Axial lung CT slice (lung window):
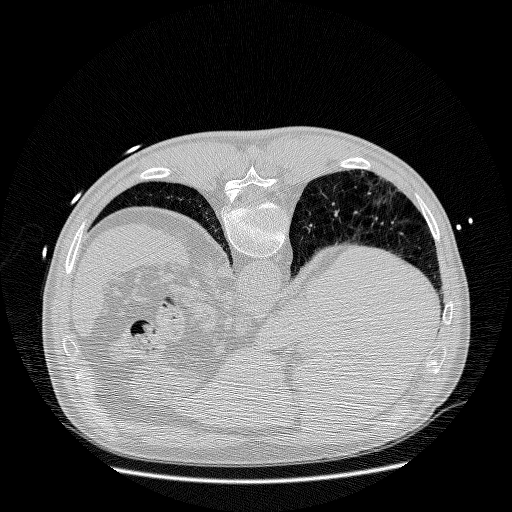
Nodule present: no